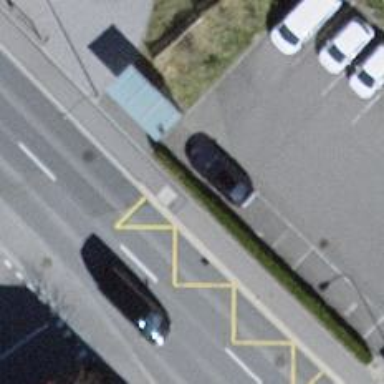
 serving as platform for public transportation."